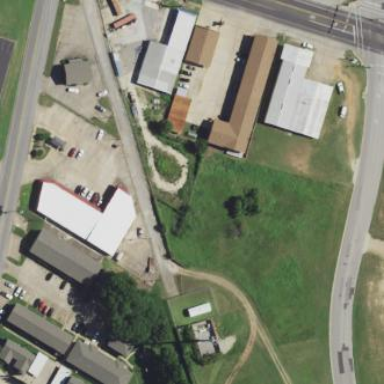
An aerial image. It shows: Commercial area featuring motel.